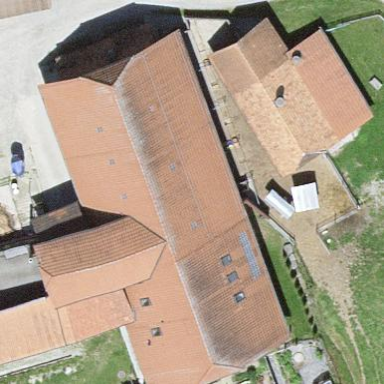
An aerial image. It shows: Farm building.